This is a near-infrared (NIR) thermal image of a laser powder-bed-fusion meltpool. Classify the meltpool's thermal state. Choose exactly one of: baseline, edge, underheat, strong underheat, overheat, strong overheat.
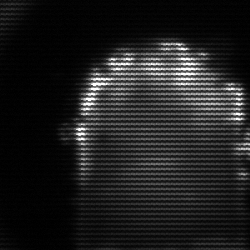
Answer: baseline